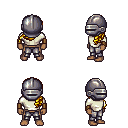
a pixel art fantasy rpg character, male body template, human, dark skin, white long-sleeve shirt, metal pants, blonde left-swept hairstyle, metal helm, leather bracers, four views (front, back, left, right), 2x2 character sprite sheet, small pixel art, hard edges, no anti-aliasing